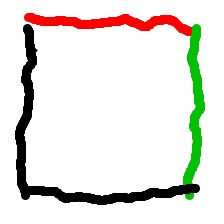
Shape: square